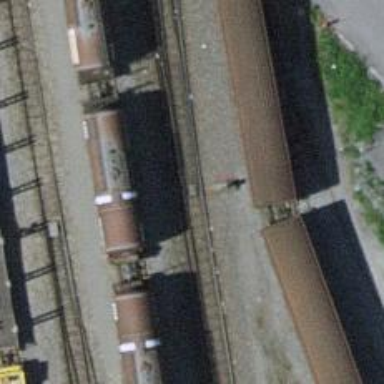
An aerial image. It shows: Railway switch.